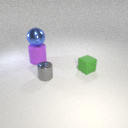
large purple rubber cylinder below large blue metal sphere